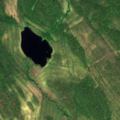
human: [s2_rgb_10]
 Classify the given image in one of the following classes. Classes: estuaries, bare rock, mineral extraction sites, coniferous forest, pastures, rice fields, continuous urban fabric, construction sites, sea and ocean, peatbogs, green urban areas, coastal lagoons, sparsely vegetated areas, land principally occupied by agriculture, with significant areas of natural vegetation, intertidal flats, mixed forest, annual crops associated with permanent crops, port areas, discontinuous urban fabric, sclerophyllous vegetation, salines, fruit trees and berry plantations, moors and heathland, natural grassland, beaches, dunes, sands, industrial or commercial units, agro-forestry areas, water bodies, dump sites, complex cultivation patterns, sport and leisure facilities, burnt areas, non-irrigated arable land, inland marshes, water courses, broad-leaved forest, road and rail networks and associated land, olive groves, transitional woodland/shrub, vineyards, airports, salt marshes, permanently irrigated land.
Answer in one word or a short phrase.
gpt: coniferous forest, transitional woodland/shrub